Question: Here is a modified version of some example code, which is from the bottom of <URL>. The only change is that I've added a line:
'''
from manimlib.imports import *
class ZoomedSceneExample(ZoomedScene):
CONFIG = {
"zoom_factor": 0.3,
"zoomed_display_height": 1,
"zoomed_display_width": 6,
"image_frame_stroke_width": 20,
"zoomed_camera_config": {
"default_frame_stroke_width": 3,
},
}
def construct(self):
# Set objects
dot = Dot().shift(UL*2)
a_line = Line((0,0,0),(1,1,0)).shift(UL*2) ## THIS IS THE ONLY CHANGE
self.add(a_line) ## TO THE EXAMPLE CODE
image=ImageMobject(np.uint8([[ 0, 100,30 , 200],
[255,0,5 , 33]]))
image.set_height(7)
frame_text=TextMobject("Frame",color=PURPLE).scale(1.4)
zoomed_camera_text=TextMobject("Zommed camera",color=RED).scale(1.4)
self.add(image,dot)
# Set camera
zoomed_camera = self.zoomed_camera
zoomed_display = self.zoomed_display
frame = zoomed_camera.frame
zoomed_display_frame = zoomed_display.display_frame
frame.move_to(dot)
frame.set_color(PURPLE)
zoomed_display_frame.set_color(RED)
zoomed_display.shift(DOWN)
# brackground zoomed_display
zd_rect = BackgroundRectangle(
zoomed_display,
fill_opacity=0,
buff=MED_SMALL_BUFF,
)
self.add_foreground_mobject(zd_rect)
# animation of unfold camera
unfold_camera = UpdateFromFunc(
zd_rect,
lambda rect: rect.replace(zoomed_display)
)
frame_text.next_to(frame,DOWN)
self.play(
ShowCreation(frame),
FadeInFromDown(frame_text)
)
# Activate zooming
self.activate_zooming()
self.play(
# You have to add this line
self.get_zoomed_display_pop_out_animation(),
unfold_camera
)
zoomed_camera_text.next_to(zoomed_display_frame,DOWN)
self.play(FadeInFromDown(zoomed_camera_text))
# Scale in x y z
scale_factor=[0.5,1.5,0]
# Resize the frame and zoomed camera
self.play(
frame.scale, scale_factor,
zoomed_display.scale, scale_factor,
FadeOut(zoomed_camera_text),
FadeOut(frame_text)
)
# Resize the frame
self.play(
frame.scale,3,
frame.shift,2.5*DOWN
)
# Resize zoomed camera
self.play(
ScaleInPlace(zoomed_display,2)
)
self.wait()
self.play(
self.get_zoomed_display_pop_out_animation(),
unfold_camera,
# -------> Inverse
rate_func=lambda t: smooth(1-t),
)
self.play(
Uncreate(zoomed_display_frame),
FadeOut(frame),
)
self.wait()
'''
When I render this with Manim, I find that the zooming does not work as I expected. Here is a screenshot from the video:

When not zoomed in, the line is quite thick. But in the zoomed in display, the line appears significantly thinner. Why is this? Can I fix this effect, so that line thickness scales properly with zoom?
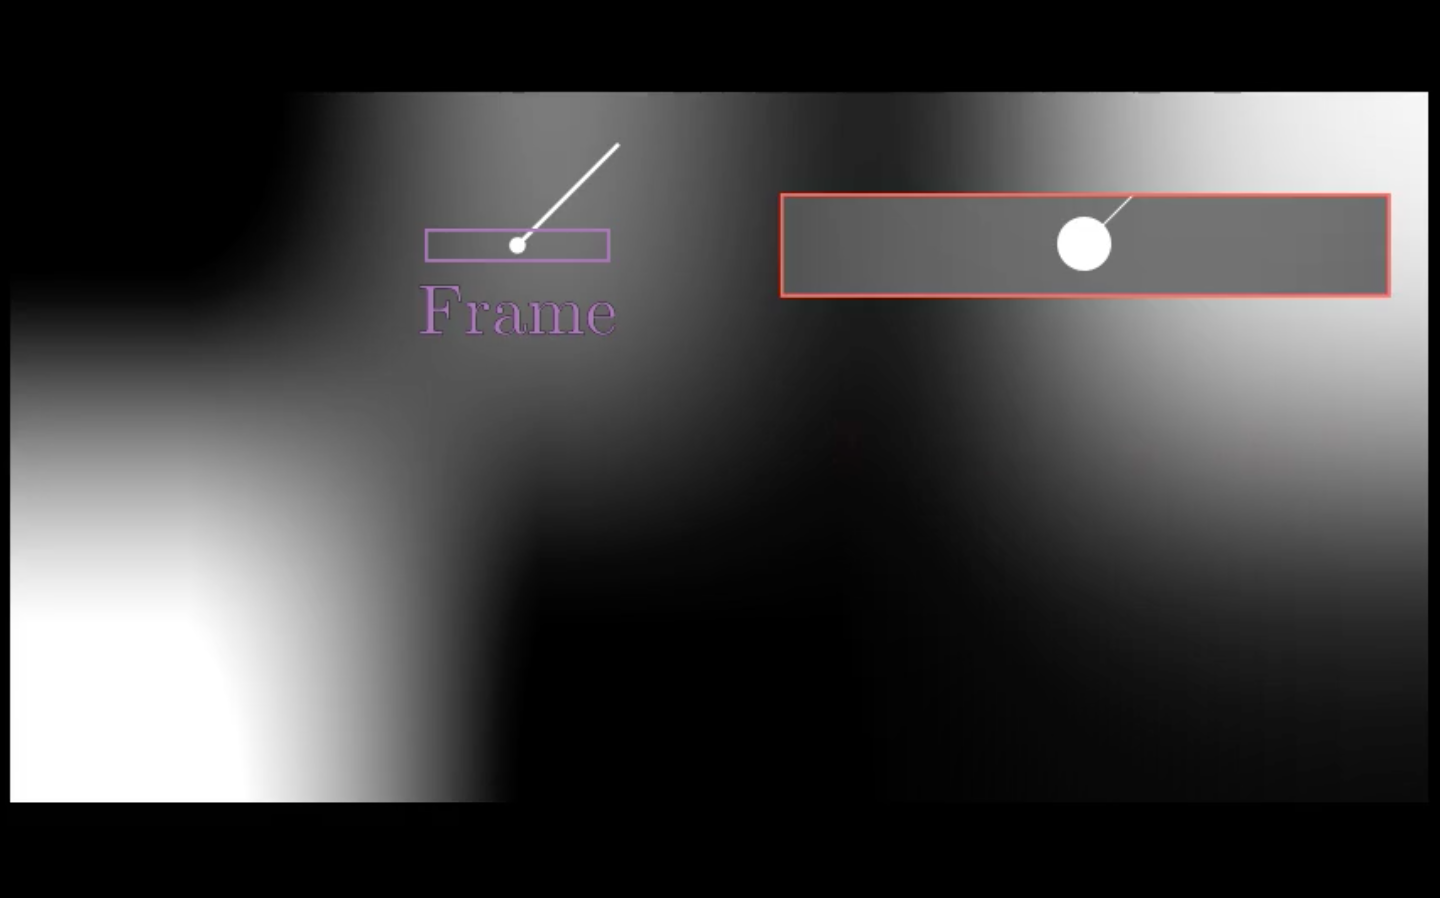
Answer: Try this:
'''
# Set camera
zoomed_camera = self.zoomed_camera
zoomed_camera.cairo_line_width_multiple = 0.1 # <-
'''
The thickness is calculated in <URL>.